Question: I'm running my NodeJS server and testing it on localhost:3000. Everything is working fine, but the font-awesome icons are showing up as if the font files are missing. It does the same thing in Firefox and Chrome. (I even checked in firebug and verified in the Net tab that all expected libraries were coming to the web page.)
EDIT: Most of the details are irrelevant. Read the accepted answer before wasting time reading my detailed question.
## Screenshot:

## Software Versions:
- - - - - - - - -
## Project Structure:
'''
MyApp
+--node_modules
|--public
| +--stylesheets
| |--lib
| | +--bootstrap
| | +--font-awesome
| | +--jquery
|--routes
| |--index.js
|--views
| |--index.jade
|--app.js
|--package.json
'''
NOTE: The font-awesome directory contains all contents extracted from the font awesome <URL>.
## index.jade:
'''
doctype html
html
head
title= title
meta(charset='utf-8')
link(rel='stylesheet', href='/lib/bootstrap/css/bootstrap.css')
// I tried font-awesome locally:
link(rel='stylesheet', href='/lib/font-awesome/css/font-awesome.css')
// And from the CDN:
//link(rel='stylesheet' href='//netdna.bootstrapcdn.com/font-awesome/4.0.3/css/font-awesome.css')
link(rel='stylesheet', href='/stylesheets/style.css')
body
span Text before icons:
i.fa-globe
i.fa-plus
script(type='text/javascript', src='/lib/jquery/js/jquery.js')
script(type='text/javascript', src='/lib/underscore/js/underscore.js')
script(type='text/javascript', src='/lib/bootstrap/js/bootstrap.js')
'''
## app.js:
'''
var express = require('express');
var routes = require('./routes');
var http = require('http');
var path = require('path');
var app = express();
// all environments
app.set('env', 'development');
app.set('port', process.env.PORT || 3000);
app.set('views', __dirname + '/views');
app.set('view engine', 'jade');
app.use(express.favicon());
app.use(express.bodyParser());
app.use(express.methodOverride());
app.use(app.router);
app.use(express.static(path.join(__dirname, 'public')));
// development only
if('development' === app.get('env')){
app.use(express.logger('dev'));
app.use(express.errorHandler());
}
// routes
app.get('/', routes.index);
http.createServer(app).listen(app.get('port'), function(){
console.log('Express server listening on port ' + app.get('port'));
});
'''
## index.js:
'''
exports.index = function(req, res){
res.render('index', { title : 'MyApp' });
};
'''
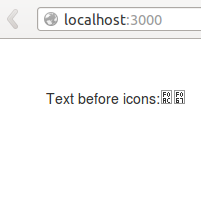
Answer: You have to have class 'fa' as well as 'fa-globe' from <URL>
so in your code
'''
span Text before icons:
i.fa.fa-globe
i.fa.fa-plus
'''